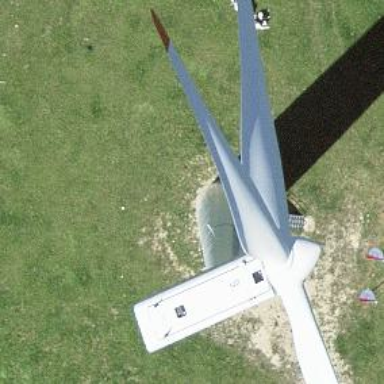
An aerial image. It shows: Wind generator powered by horizontal axis wind turbine.